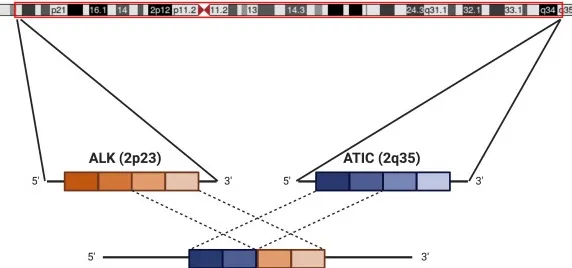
Schematic of ATIC-ALK fusion. Diagram showing chromosome 2 (courtesy of UCSC genome browser; ; with approximate locations of ALK (2p23) and ATIC (2q35). The inversion and subsequent fusion between the 5' end of ATIC to the 3' end of ALK leads to activation of the ALK kinase. For our patient, the fusion is noted specifically between exon 7 of ATIC and exon 20 of ALK.
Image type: pathology (immunostaining)